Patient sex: M
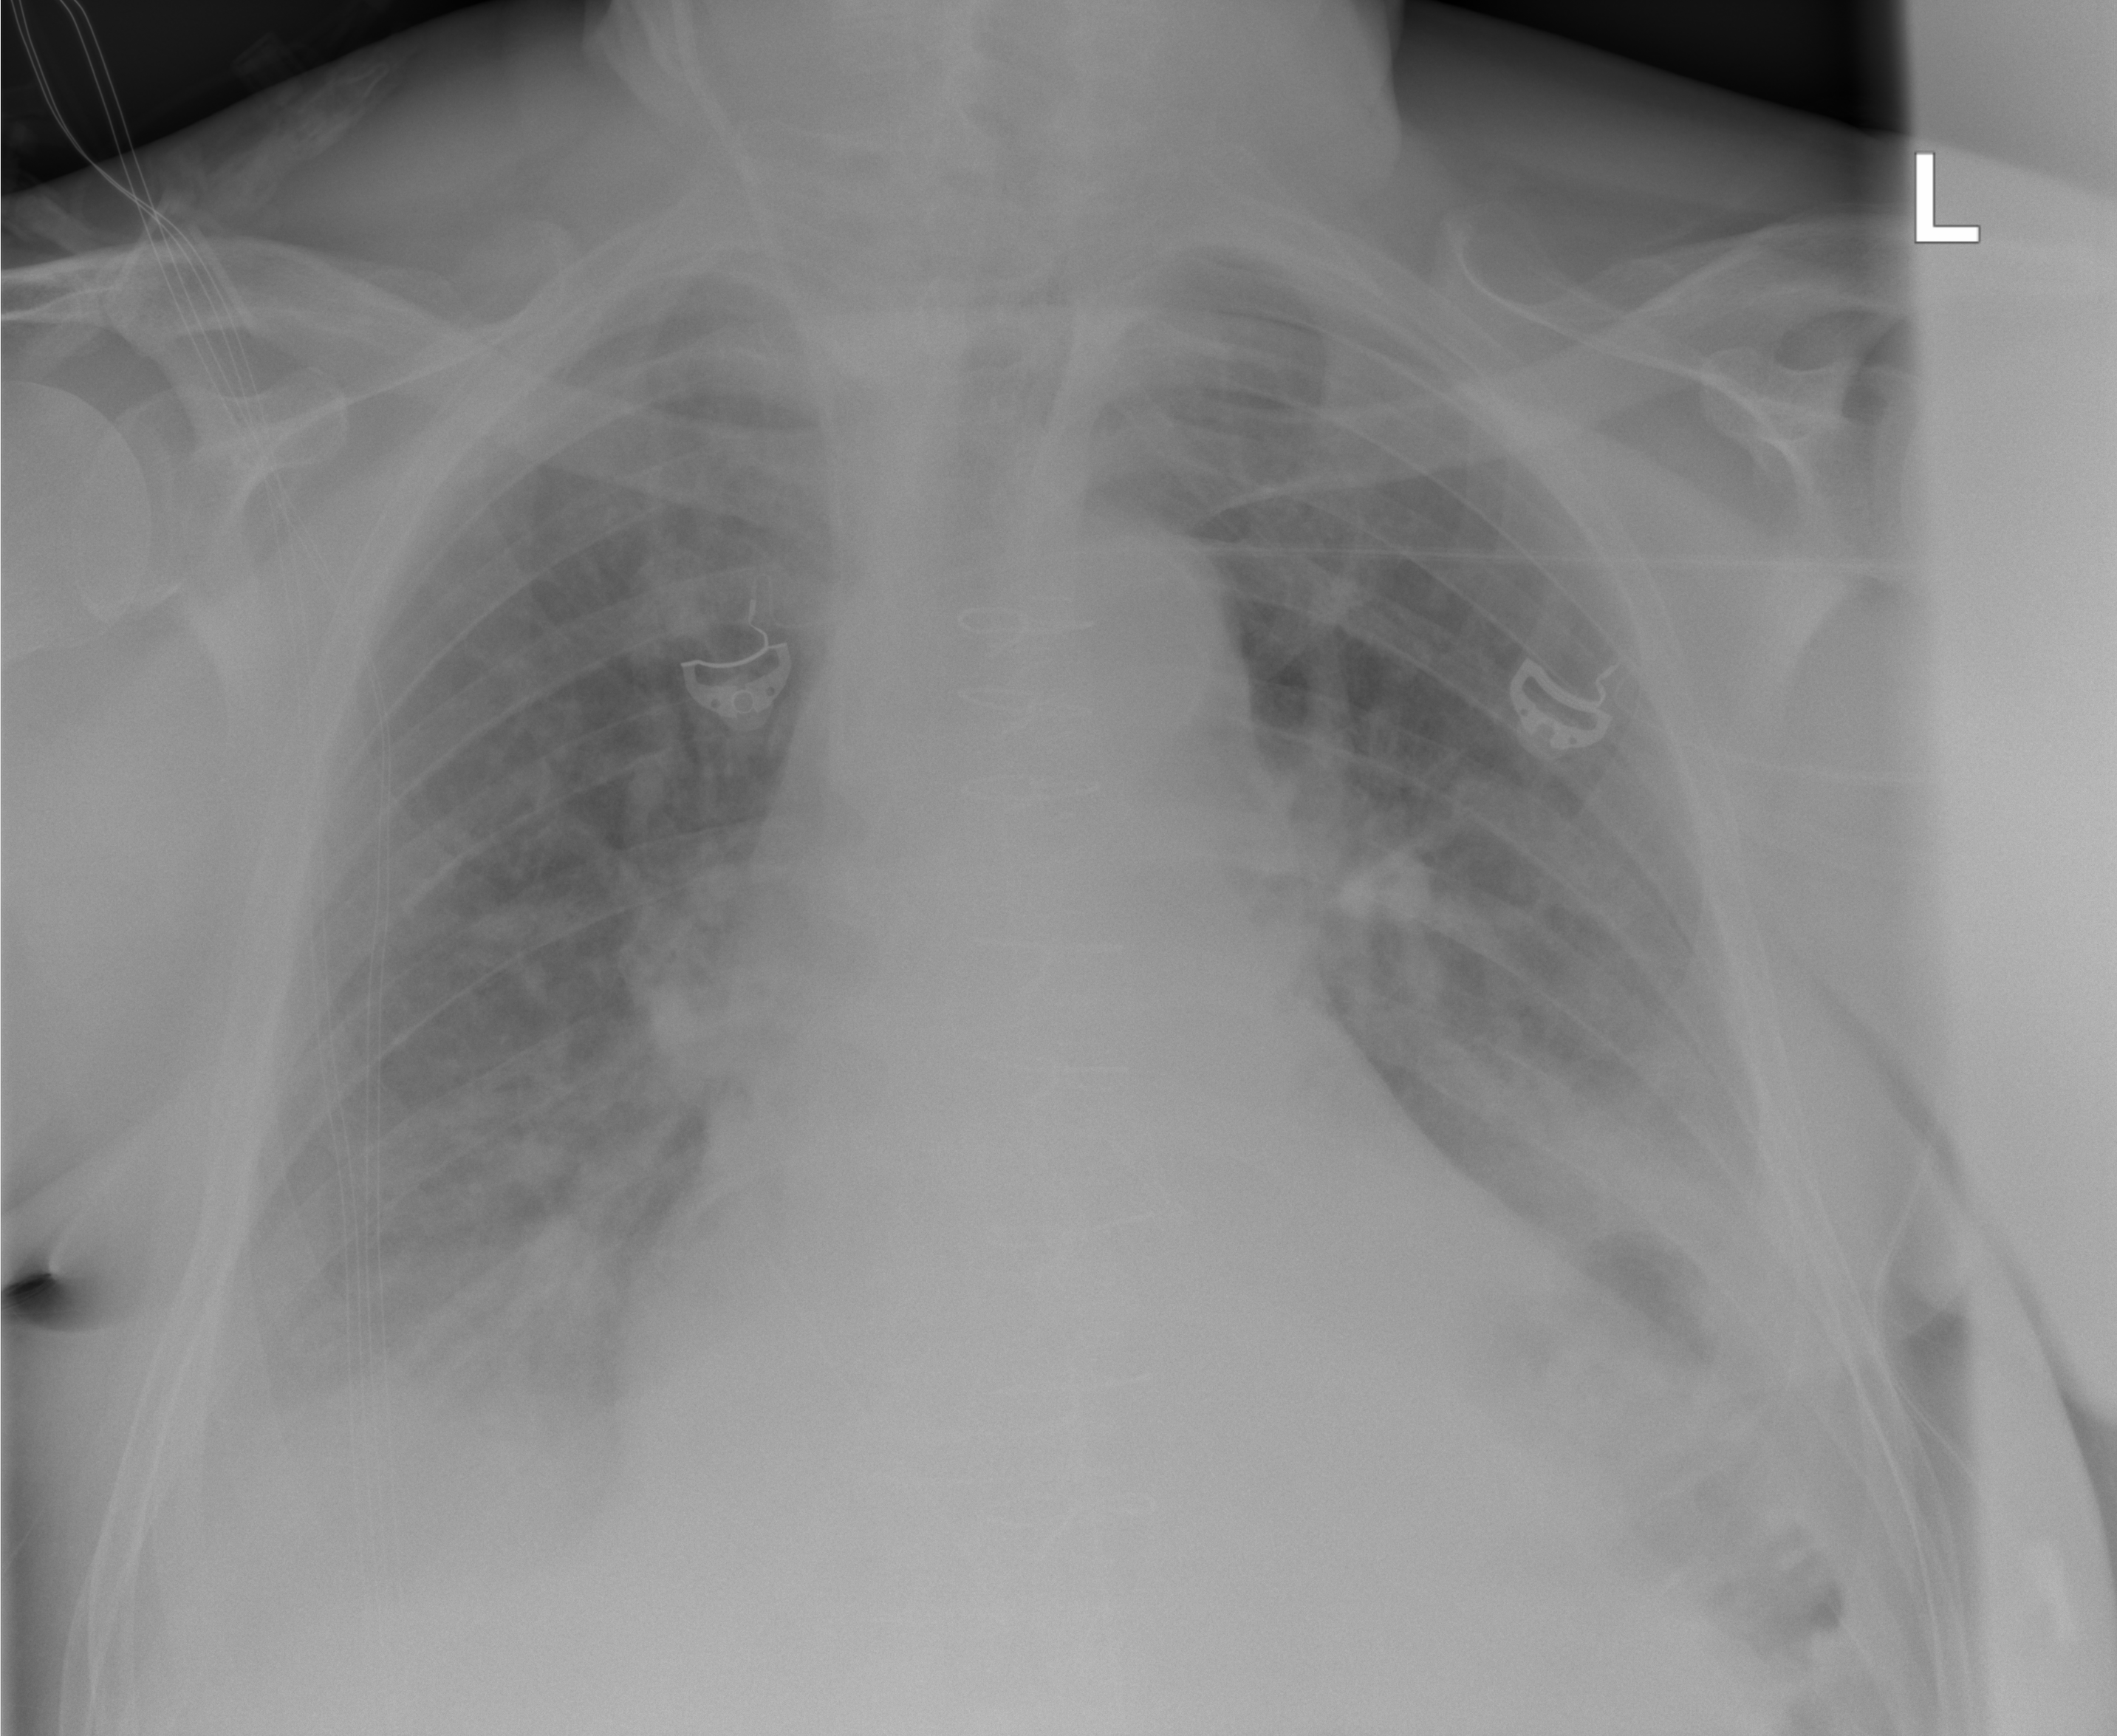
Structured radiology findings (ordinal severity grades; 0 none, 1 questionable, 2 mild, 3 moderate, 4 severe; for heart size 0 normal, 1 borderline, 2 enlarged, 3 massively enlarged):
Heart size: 2
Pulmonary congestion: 2
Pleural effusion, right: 2
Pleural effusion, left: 2
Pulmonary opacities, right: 0
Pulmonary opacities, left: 0
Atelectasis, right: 2
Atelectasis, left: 2